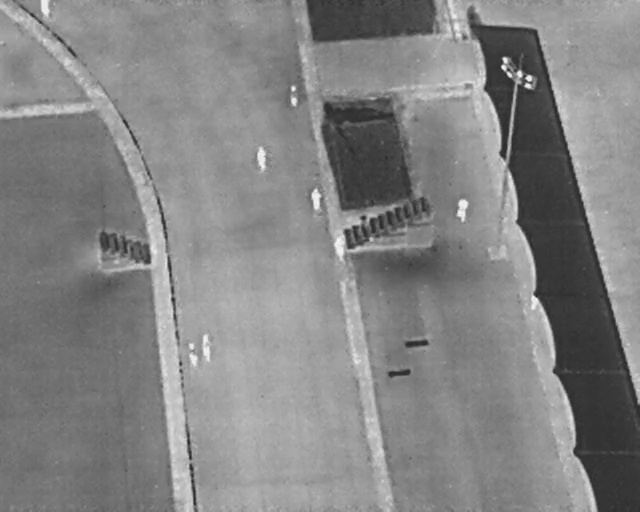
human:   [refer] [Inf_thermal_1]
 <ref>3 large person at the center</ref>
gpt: <box>[[38, 29, 43, 32, 2], [47, 37, 51, 40, 2], [30, 66, 34, 69, 2]]</box>

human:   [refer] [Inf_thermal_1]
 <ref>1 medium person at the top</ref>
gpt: <box>[[43, 17, 47, 19, 2]]</box>

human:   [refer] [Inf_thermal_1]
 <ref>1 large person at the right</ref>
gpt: <box>[[70, 39, 74, 42, 1]]</box>